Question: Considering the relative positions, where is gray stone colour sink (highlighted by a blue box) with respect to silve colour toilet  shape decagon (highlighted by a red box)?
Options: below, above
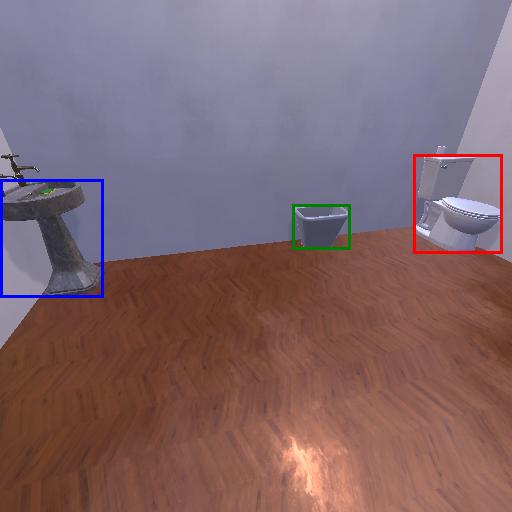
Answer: below